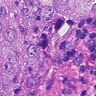
Metastatic tissue present: yes